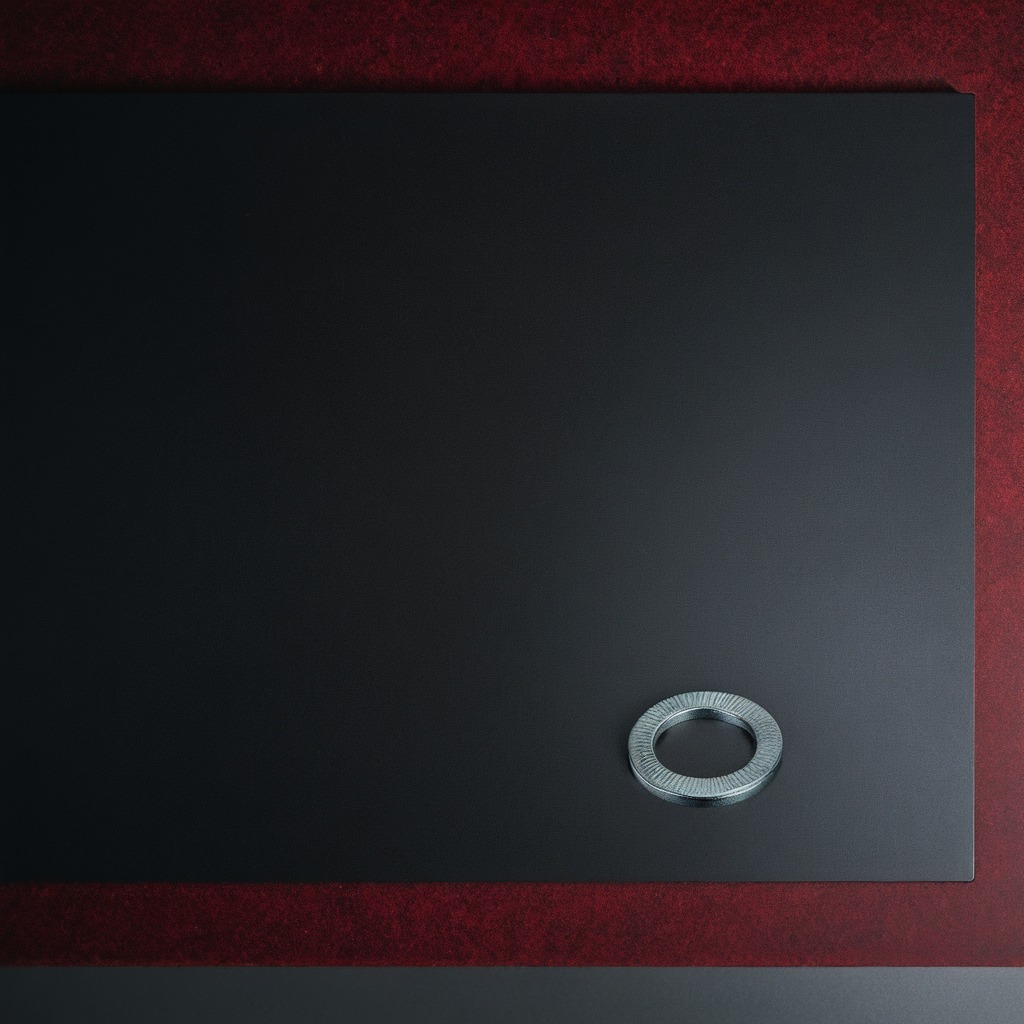
A flat metal washer is lying on a clean granite tabletop covered with a red rubber mat inside a workshop at night dim ambient light soft shadows worn but beneath the mat